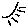
Label: sun